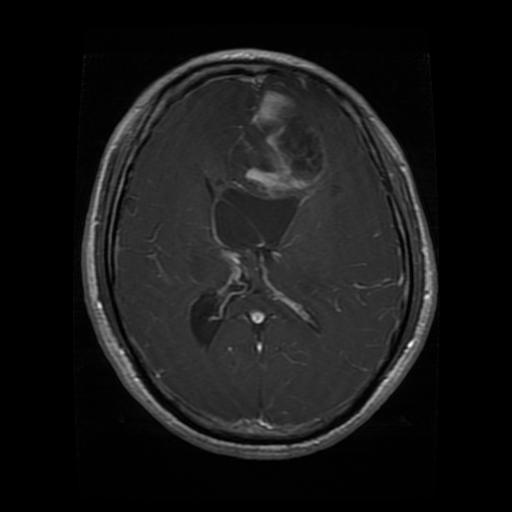
Label: glioma